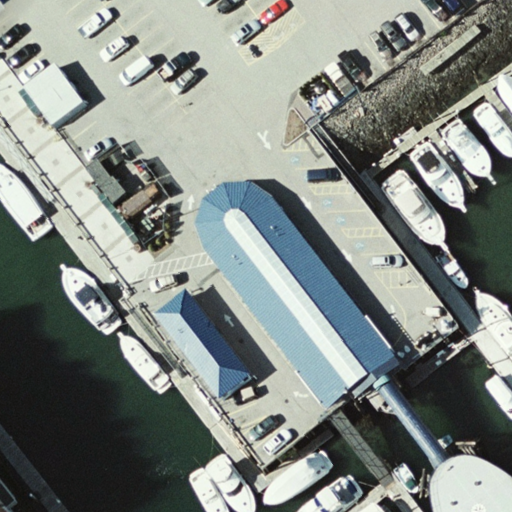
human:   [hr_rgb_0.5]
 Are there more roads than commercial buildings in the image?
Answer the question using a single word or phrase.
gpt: yes

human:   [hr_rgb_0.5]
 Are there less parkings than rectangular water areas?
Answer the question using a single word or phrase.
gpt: no

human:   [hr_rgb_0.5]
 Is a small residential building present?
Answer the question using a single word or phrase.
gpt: yes

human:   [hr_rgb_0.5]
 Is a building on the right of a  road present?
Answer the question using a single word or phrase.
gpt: yes

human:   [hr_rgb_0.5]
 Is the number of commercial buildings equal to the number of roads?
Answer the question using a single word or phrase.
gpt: no

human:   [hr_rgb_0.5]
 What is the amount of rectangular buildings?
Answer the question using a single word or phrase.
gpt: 3

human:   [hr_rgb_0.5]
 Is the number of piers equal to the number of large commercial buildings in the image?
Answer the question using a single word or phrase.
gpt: no

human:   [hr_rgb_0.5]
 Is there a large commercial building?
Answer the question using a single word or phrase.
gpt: no

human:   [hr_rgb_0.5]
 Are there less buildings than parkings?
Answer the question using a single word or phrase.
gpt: no

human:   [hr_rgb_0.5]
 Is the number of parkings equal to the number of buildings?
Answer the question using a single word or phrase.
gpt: no

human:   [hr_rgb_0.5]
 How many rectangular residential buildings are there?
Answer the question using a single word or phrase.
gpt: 2

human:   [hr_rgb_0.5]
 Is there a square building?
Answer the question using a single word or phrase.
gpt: no

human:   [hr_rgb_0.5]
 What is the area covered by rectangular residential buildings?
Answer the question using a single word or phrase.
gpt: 223m2

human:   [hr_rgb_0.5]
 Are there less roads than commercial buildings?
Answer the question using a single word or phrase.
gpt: no

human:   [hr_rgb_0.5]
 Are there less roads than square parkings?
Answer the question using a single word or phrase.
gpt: no

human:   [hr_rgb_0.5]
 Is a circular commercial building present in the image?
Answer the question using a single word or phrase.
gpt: no

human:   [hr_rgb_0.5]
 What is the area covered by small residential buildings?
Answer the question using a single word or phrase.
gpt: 40m2

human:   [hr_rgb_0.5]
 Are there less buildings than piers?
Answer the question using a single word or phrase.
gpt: no

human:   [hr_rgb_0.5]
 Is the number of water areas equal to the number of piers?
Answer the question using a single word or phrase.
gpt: no

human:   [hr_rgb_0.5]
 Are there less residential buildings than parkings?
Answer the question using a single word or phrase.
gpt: no

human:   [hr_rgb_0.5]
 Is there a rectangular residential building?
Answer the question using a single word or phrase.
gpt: yes

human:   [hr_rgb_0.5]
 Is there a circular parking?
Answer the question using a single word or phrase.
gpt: no

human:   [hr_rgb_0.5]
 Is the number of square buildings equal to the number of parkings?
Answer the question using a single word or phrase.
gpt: no

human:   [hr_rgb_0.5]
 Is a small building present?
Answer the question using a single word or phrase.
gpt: yes

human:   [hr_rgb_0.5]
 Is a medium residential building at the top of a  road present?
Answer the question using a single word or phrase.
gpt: no

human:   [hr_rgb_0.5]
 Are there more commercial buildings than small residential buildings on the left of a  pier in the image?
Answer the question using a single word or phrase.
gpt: no

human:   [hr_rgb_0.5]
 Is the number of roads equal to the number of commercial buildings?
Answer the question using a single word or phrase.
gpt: no

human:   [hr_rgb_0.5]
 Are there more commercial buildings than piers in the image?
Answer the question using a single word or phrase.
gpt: no

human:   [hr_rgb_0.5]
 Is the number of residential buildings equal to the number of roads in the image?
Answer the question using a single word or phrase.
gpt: no

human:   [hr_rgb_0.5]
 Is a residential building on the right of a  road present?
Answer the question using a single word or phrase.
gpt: yes

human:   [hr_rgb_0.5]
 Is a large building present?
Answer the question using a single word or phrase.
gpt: yes

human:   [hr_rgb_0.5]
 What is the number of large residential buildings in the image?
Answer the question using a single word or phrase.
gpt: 1

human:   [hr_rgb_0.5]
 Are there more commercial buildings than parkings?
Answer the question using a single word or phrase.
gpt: no

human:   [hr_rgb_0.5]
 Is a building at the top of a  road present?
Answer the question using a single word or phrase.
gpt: no

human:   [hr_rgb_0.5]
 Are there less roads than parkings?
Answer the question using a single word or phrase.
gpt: no

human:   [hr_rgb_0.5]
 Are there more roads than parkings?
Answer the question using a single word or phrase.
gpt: yes